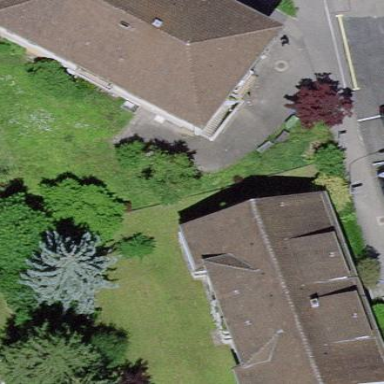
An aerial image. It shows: Image showing building with apartments.